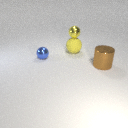
small blue metal sphere in front of large yellow rubber sphere